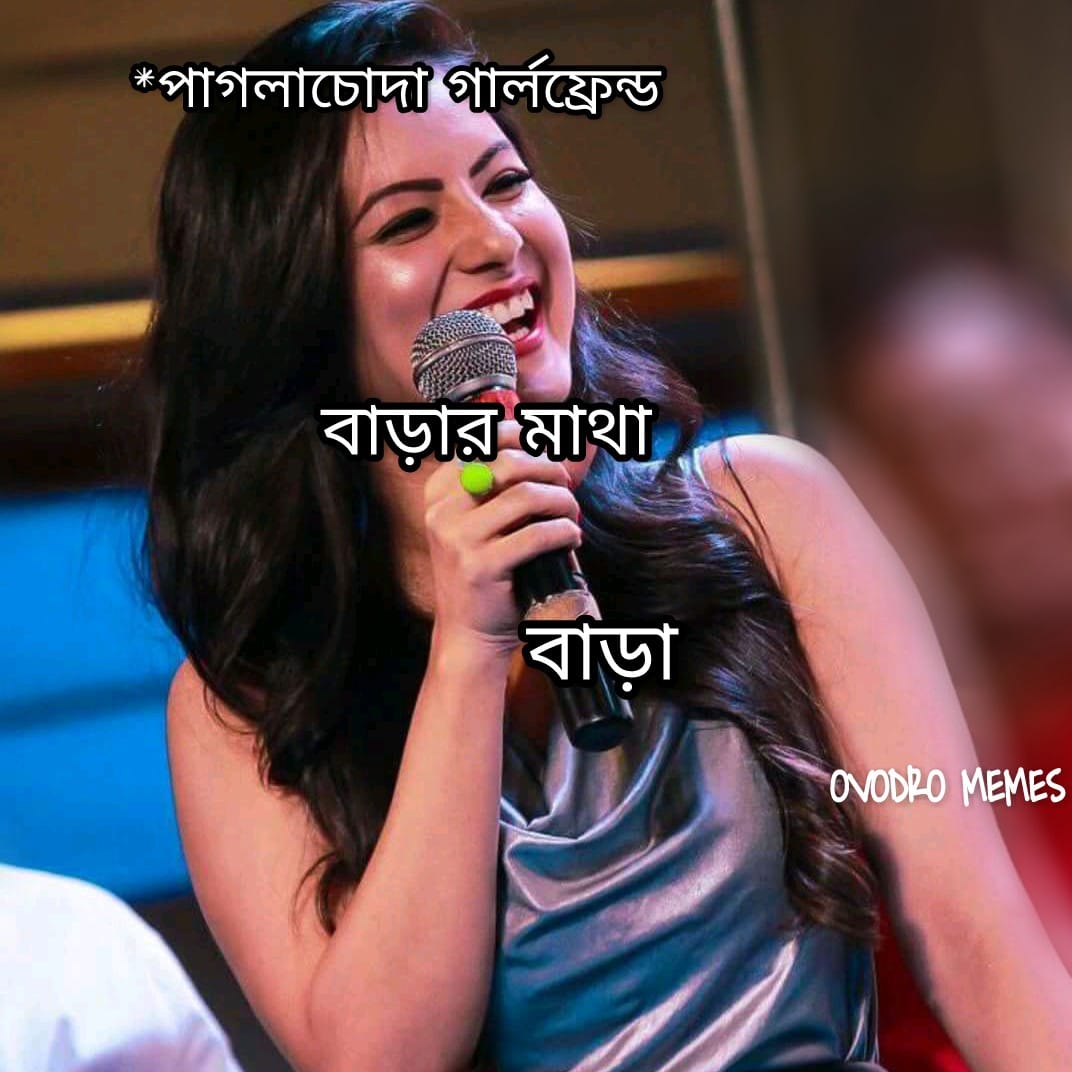
Caption: *পাগলাচোদা গালফ্রেন্ড     বাড়ার মাথা    বাঁড়া
Label: hate